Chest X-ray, PA view. Patient: 29 years old, sex M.
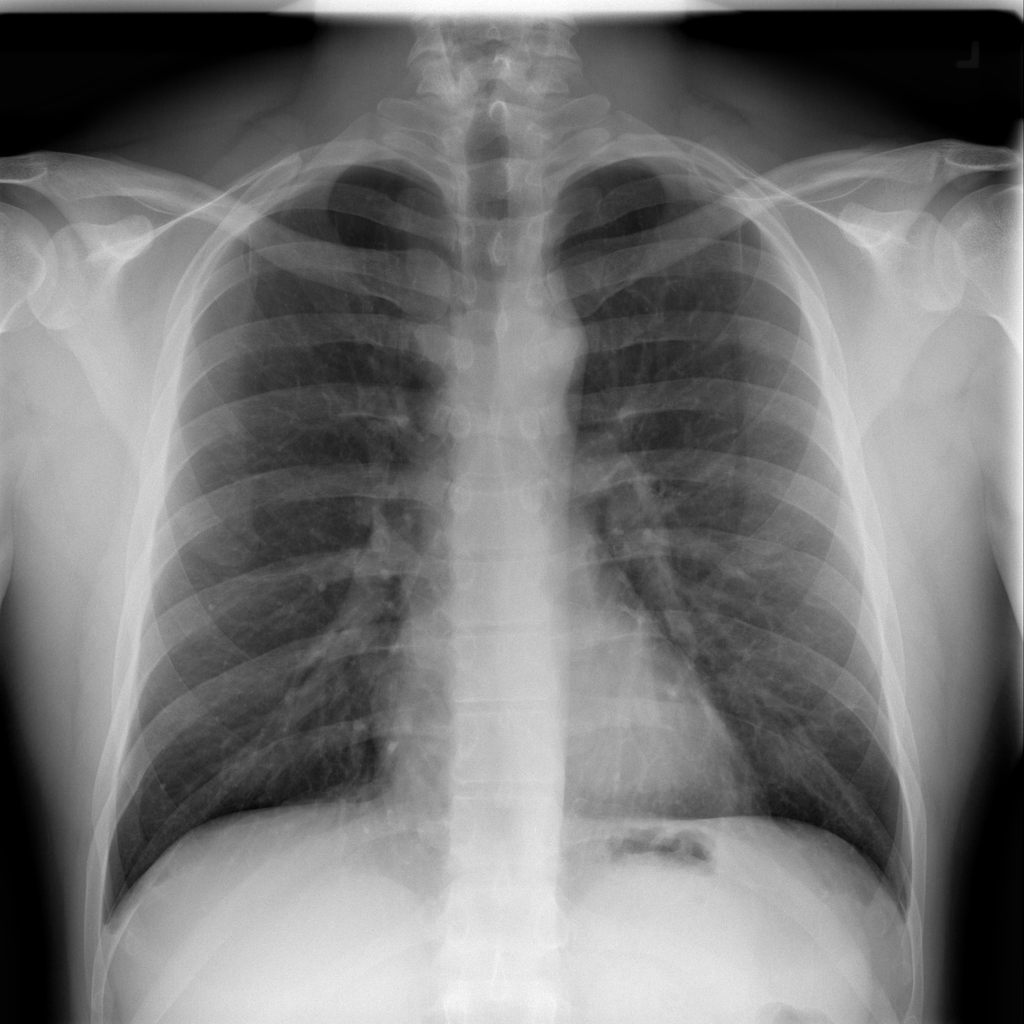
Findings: No Finding